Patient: sex M, age 55
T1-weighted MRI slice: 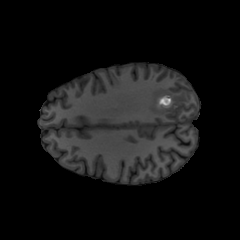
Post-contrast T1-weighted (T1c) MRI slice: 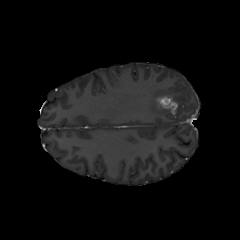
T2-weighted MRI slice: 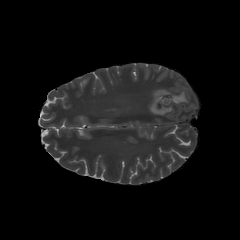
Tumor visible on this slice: yes
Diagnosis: Glioblastoma, IDH-wildtype
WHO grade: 4